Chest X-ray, AP view. Patient: 54 years old, sex M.
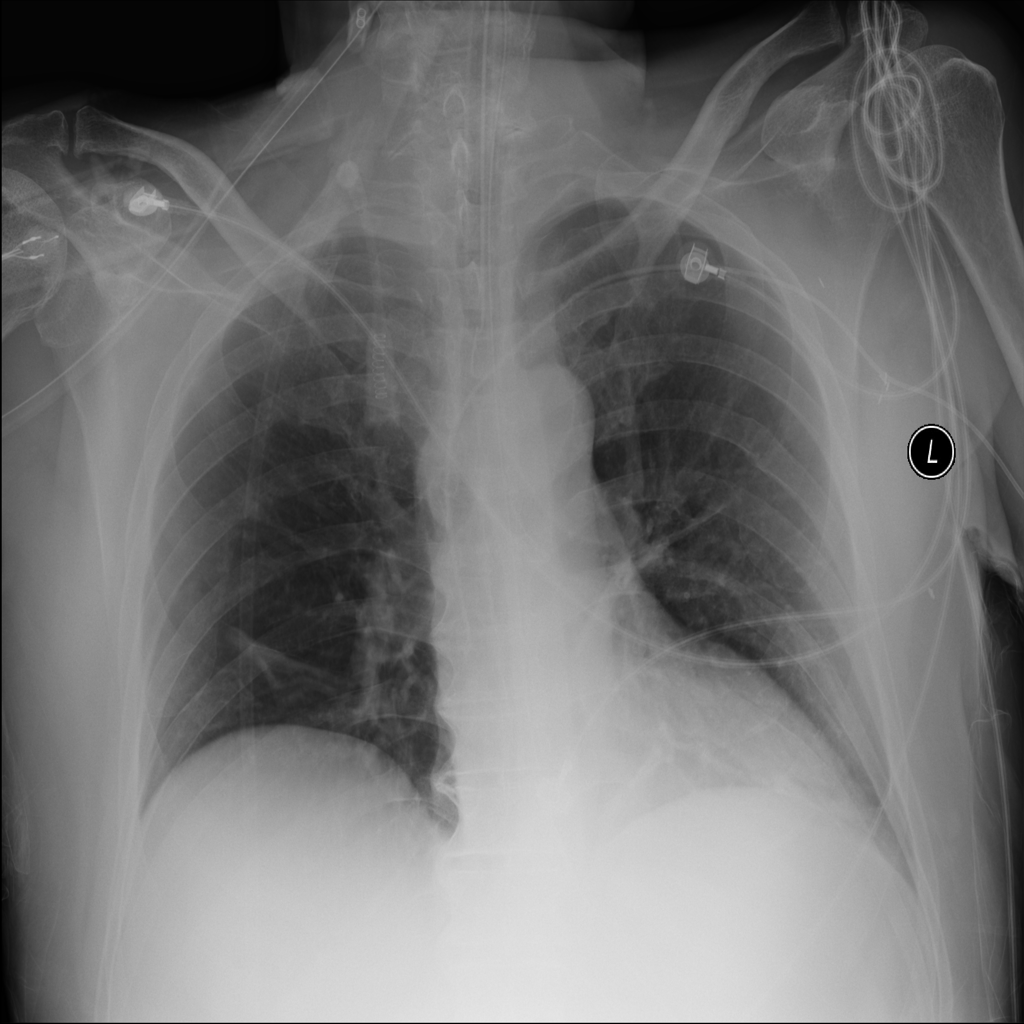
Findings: Atelectasis